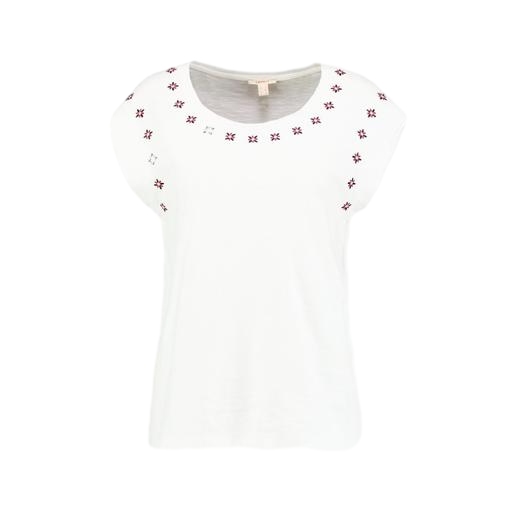
white embroidered t-shirt, embroidered jersey t-shirt, white embroidered jersey t-shirt, white background